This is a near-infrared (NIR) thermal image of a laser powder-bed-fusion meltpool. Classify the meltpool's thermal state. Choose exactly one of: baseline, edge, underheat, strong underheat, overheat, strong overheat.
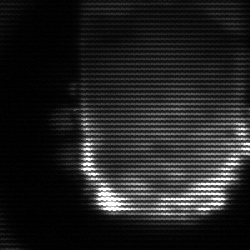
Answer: baseline